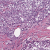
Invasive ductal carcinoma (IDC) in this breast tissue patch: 1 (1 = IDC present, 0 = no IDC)